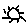
Label: sun